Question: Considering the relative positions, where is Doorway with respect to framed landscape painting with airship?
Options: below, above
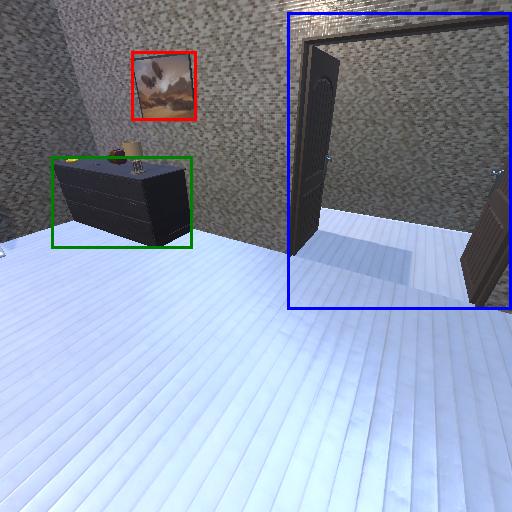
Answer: below